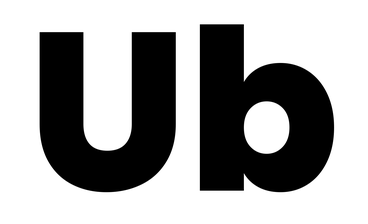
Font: Poppins-ExtraBold